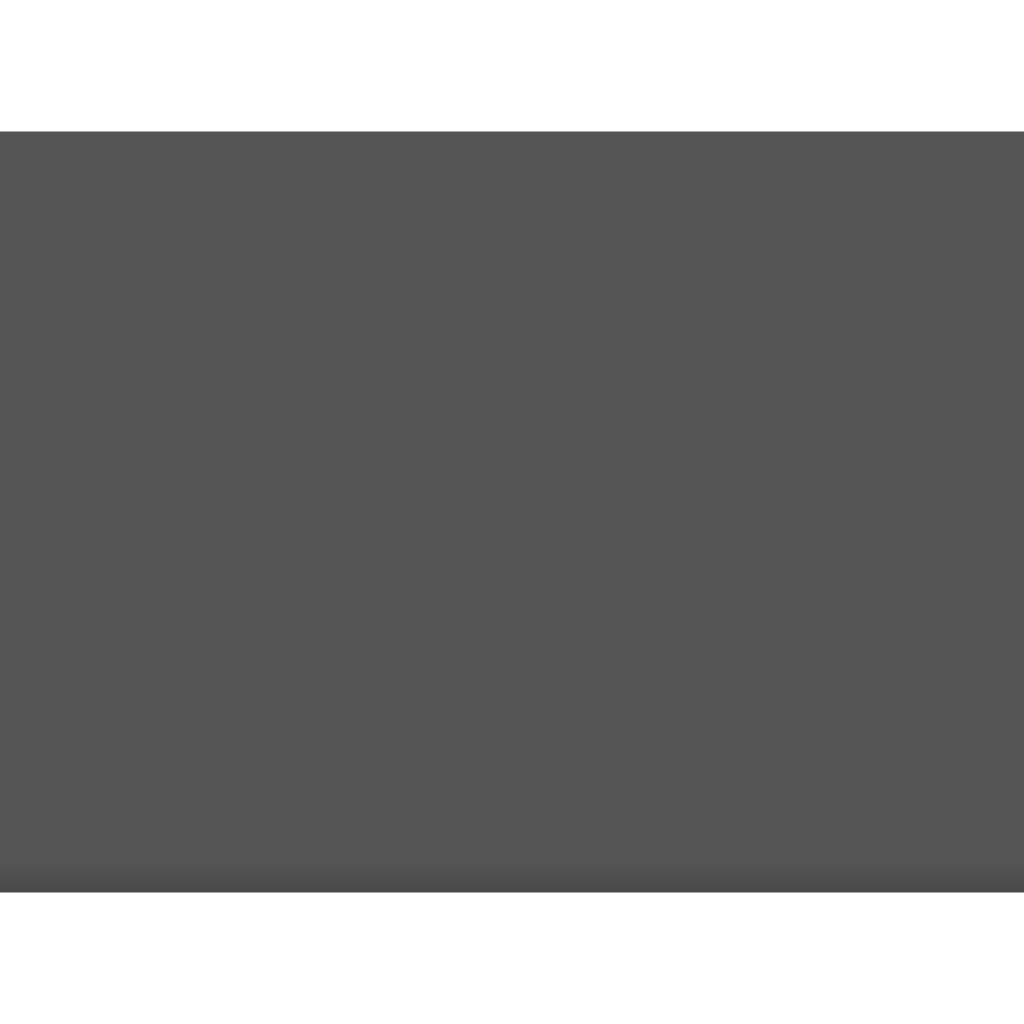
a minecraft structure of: Great Fairy Fountain